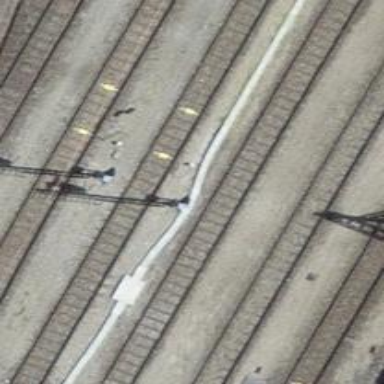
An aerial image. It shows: Railway signal.